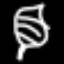
Label: leaf